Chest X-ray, AP view. Patient: 66 years old, sex M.
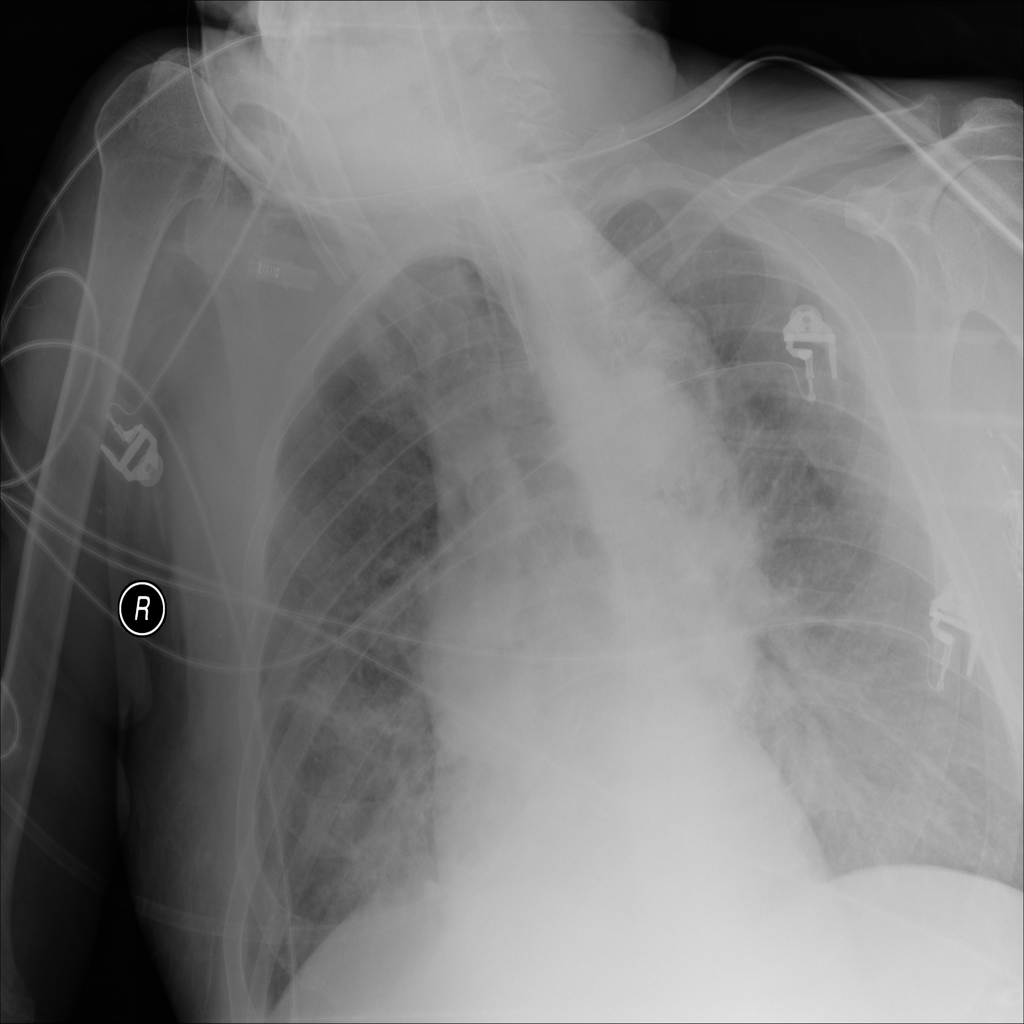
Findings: No Finding